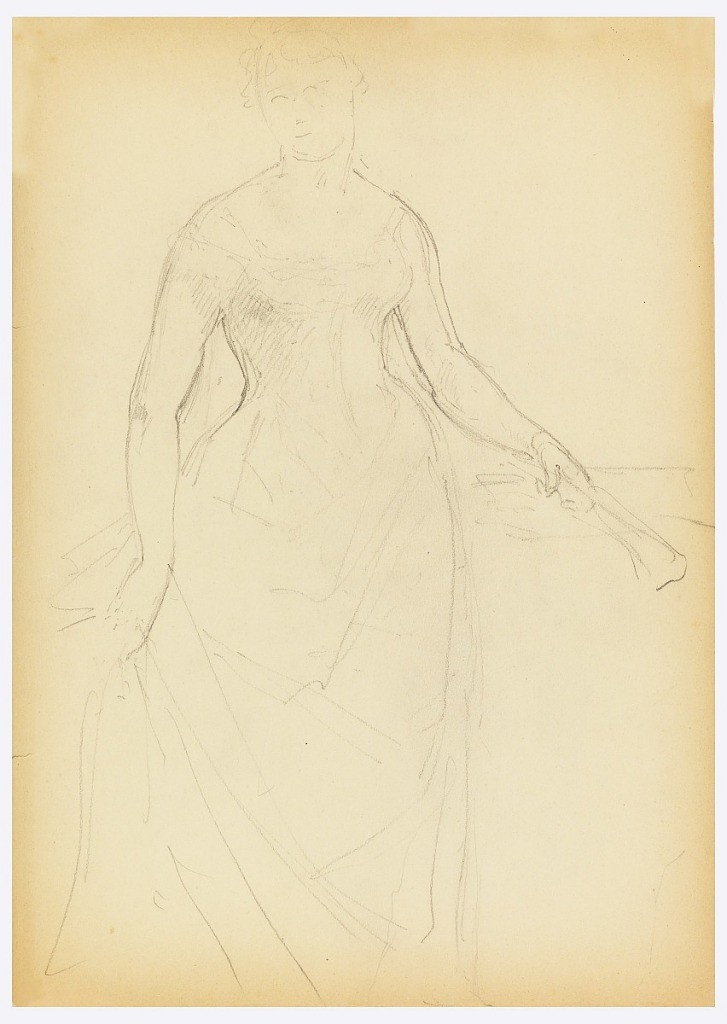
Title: Sketch for a Portrait of Bella Worsham
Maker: Daniel Huntington, American, 1816–1906
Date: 1878
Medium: Graphite on cream paper
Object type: Drawing
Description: Standing woman facing in profile; right hand grasping fold of dress. Her left hand rests on a pedestal, holding a fan.